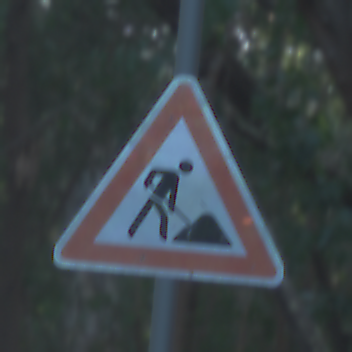
Verkehrszeichen: Arbeitsstelle
Umgebung: Outdoor, Nature
Tageszeit: MorningAfternoon
Wetter: Clear
Licht: Natural
Jahreszeit: NotSpecified
Kontrast: LowContrast